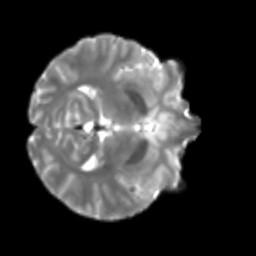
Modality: T2w
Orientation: axial
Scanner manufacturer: siemens
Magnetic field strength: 3 T
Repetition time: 4 s
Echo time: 0.0594 s